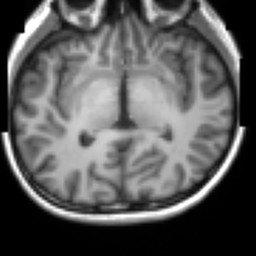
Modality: T1w
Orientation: coronal